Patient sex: M
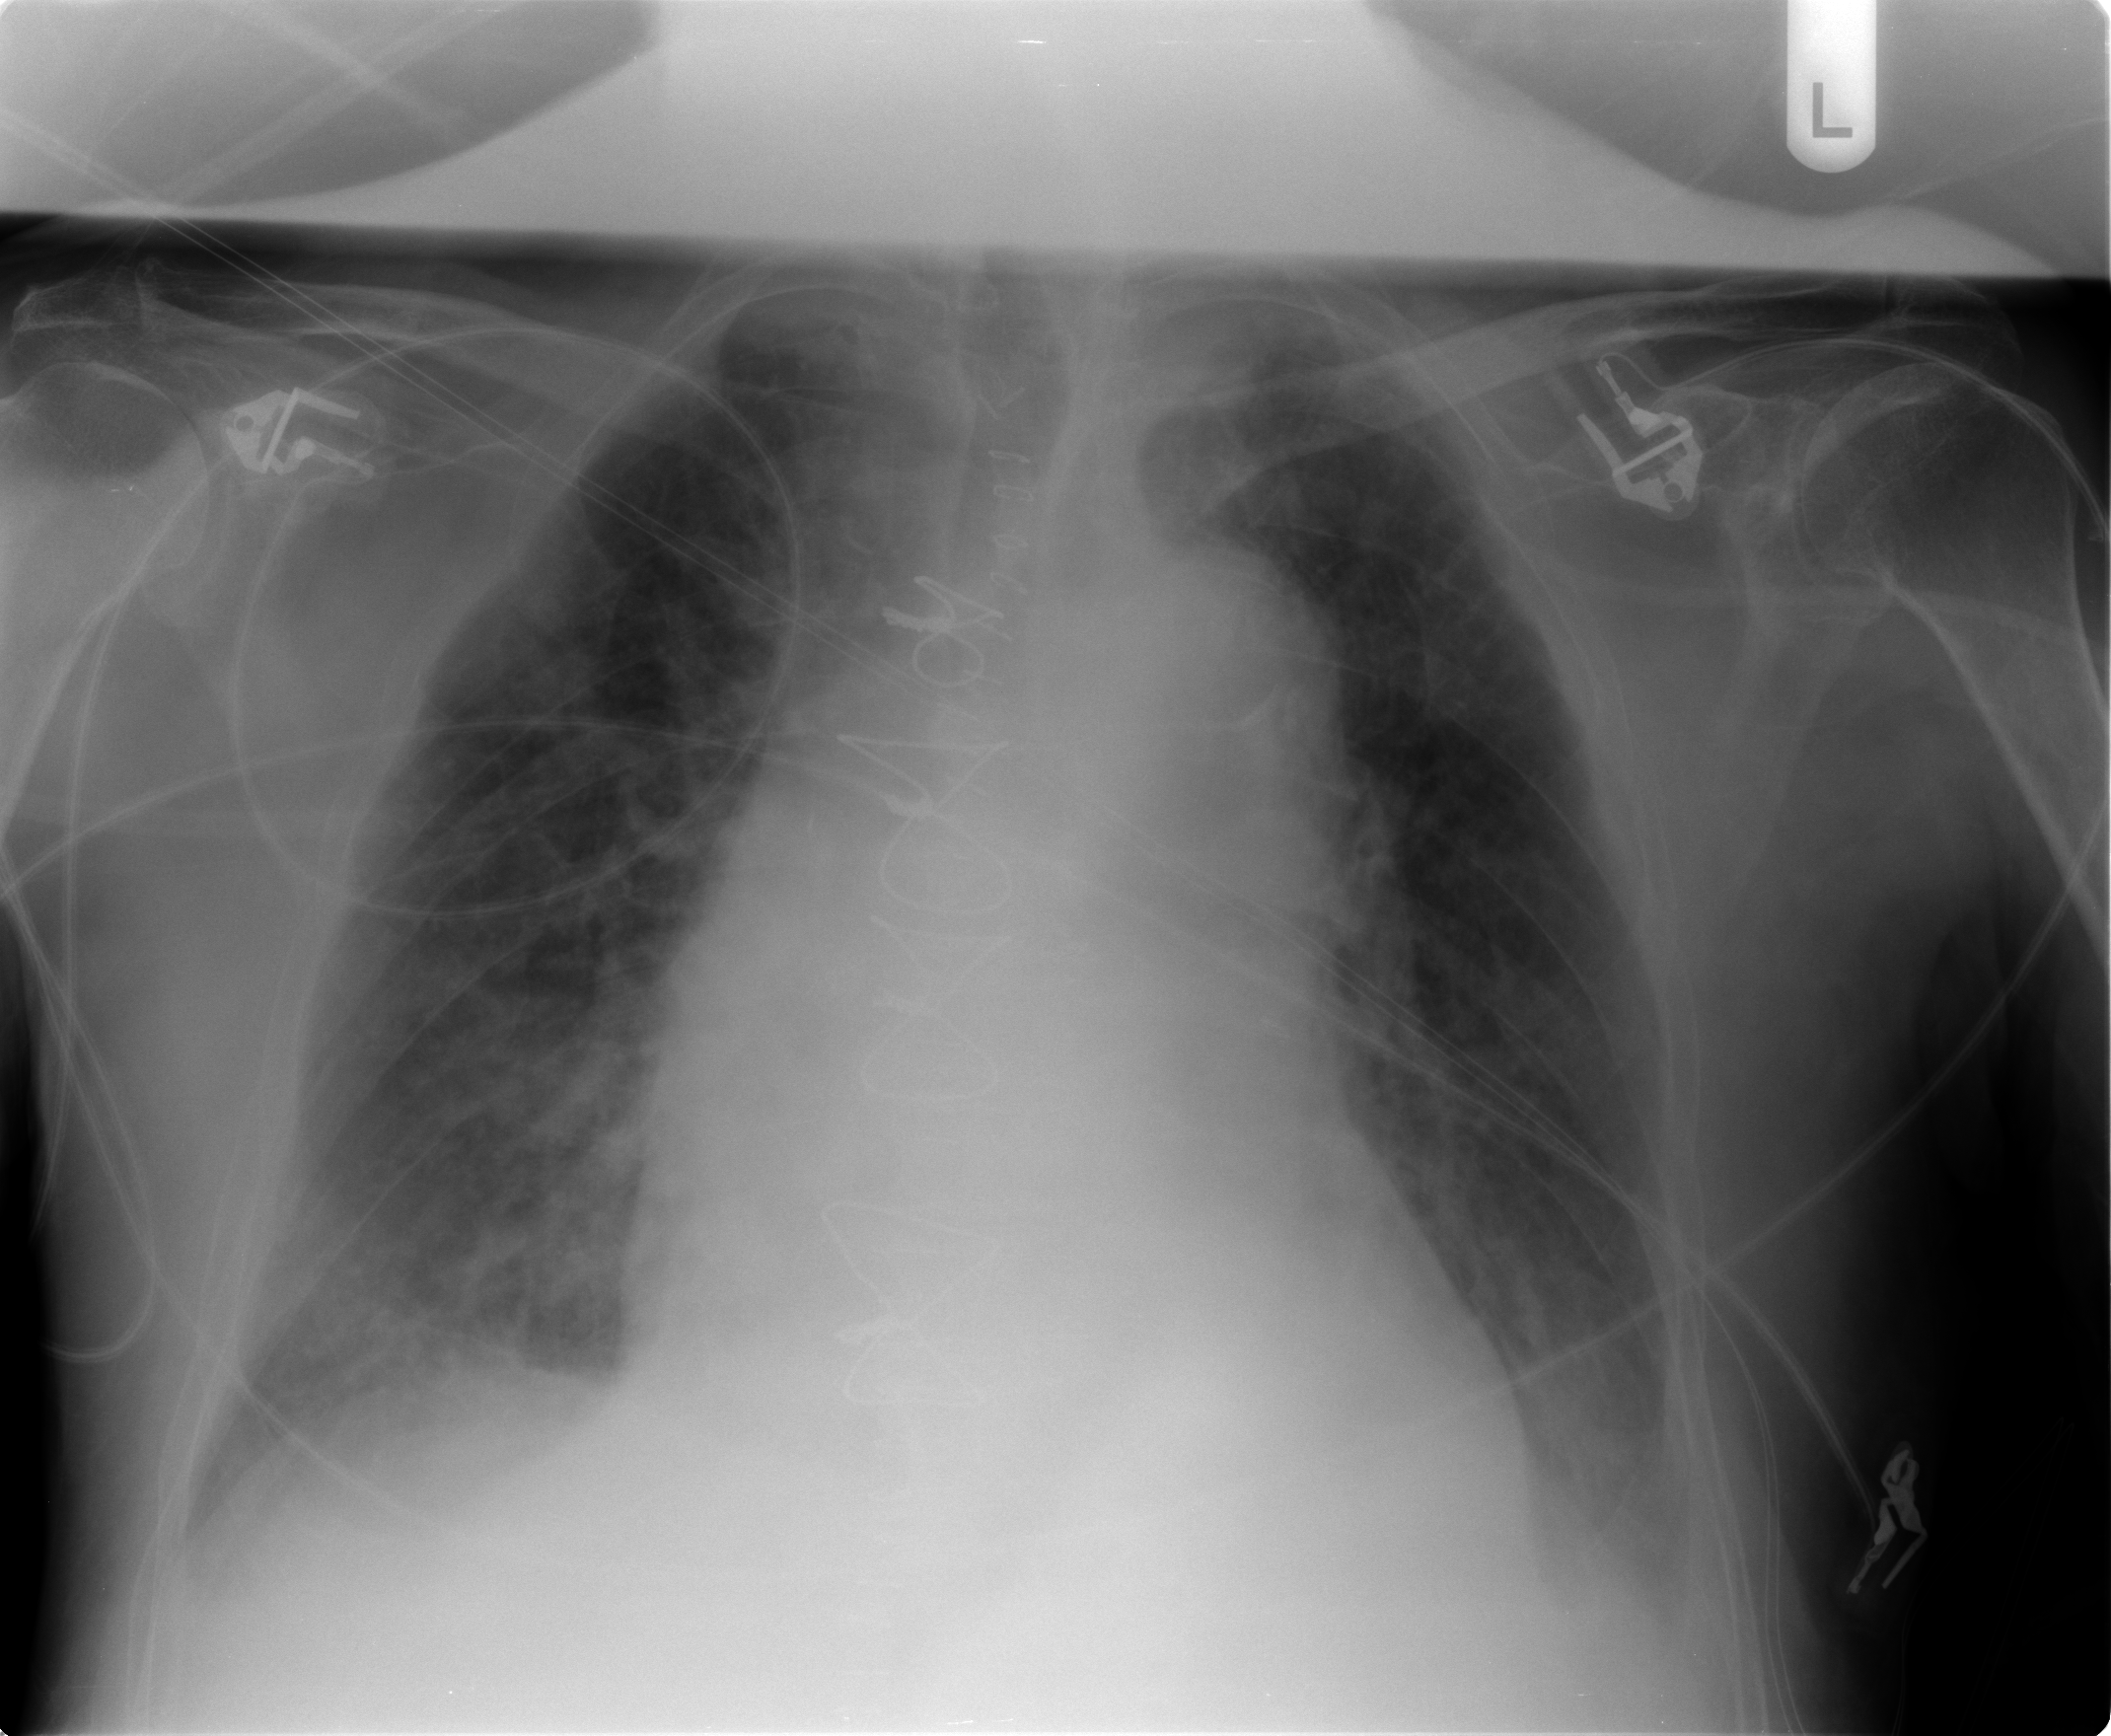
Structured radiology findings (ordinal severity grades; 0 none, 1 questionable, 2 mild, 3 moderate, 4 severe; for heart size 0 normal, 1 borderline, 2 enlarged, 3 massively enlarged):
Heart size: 2
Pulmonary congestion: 2
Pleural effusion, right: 2
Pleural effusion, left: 2
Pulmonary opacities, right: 2
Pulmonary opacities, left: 0
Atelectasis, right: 2
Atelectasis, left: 0